Brain MRI, t2w sequence, axial 2D slice.
Patient: age 22, sex F, weight 78 kg, height 1.78 m
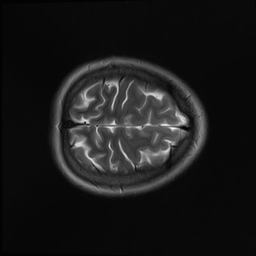